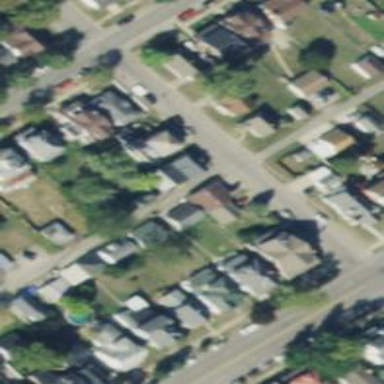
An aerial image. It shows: Alleyway designated as service road.